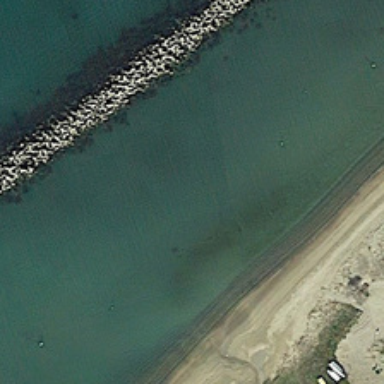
There is a narrow long cotton shaped black and white masses parallel with coastline .